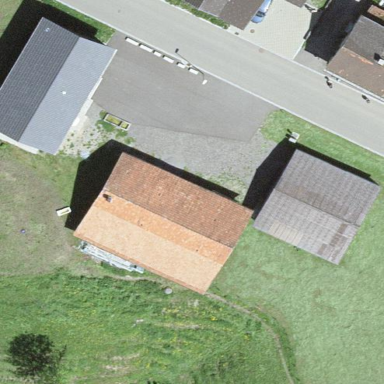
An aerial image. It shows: Building with gabled roof.